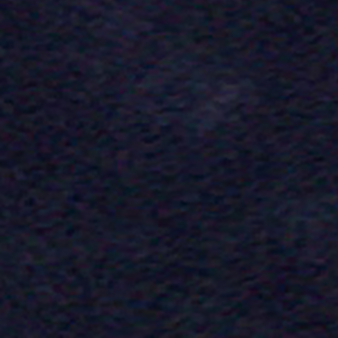
Label: other